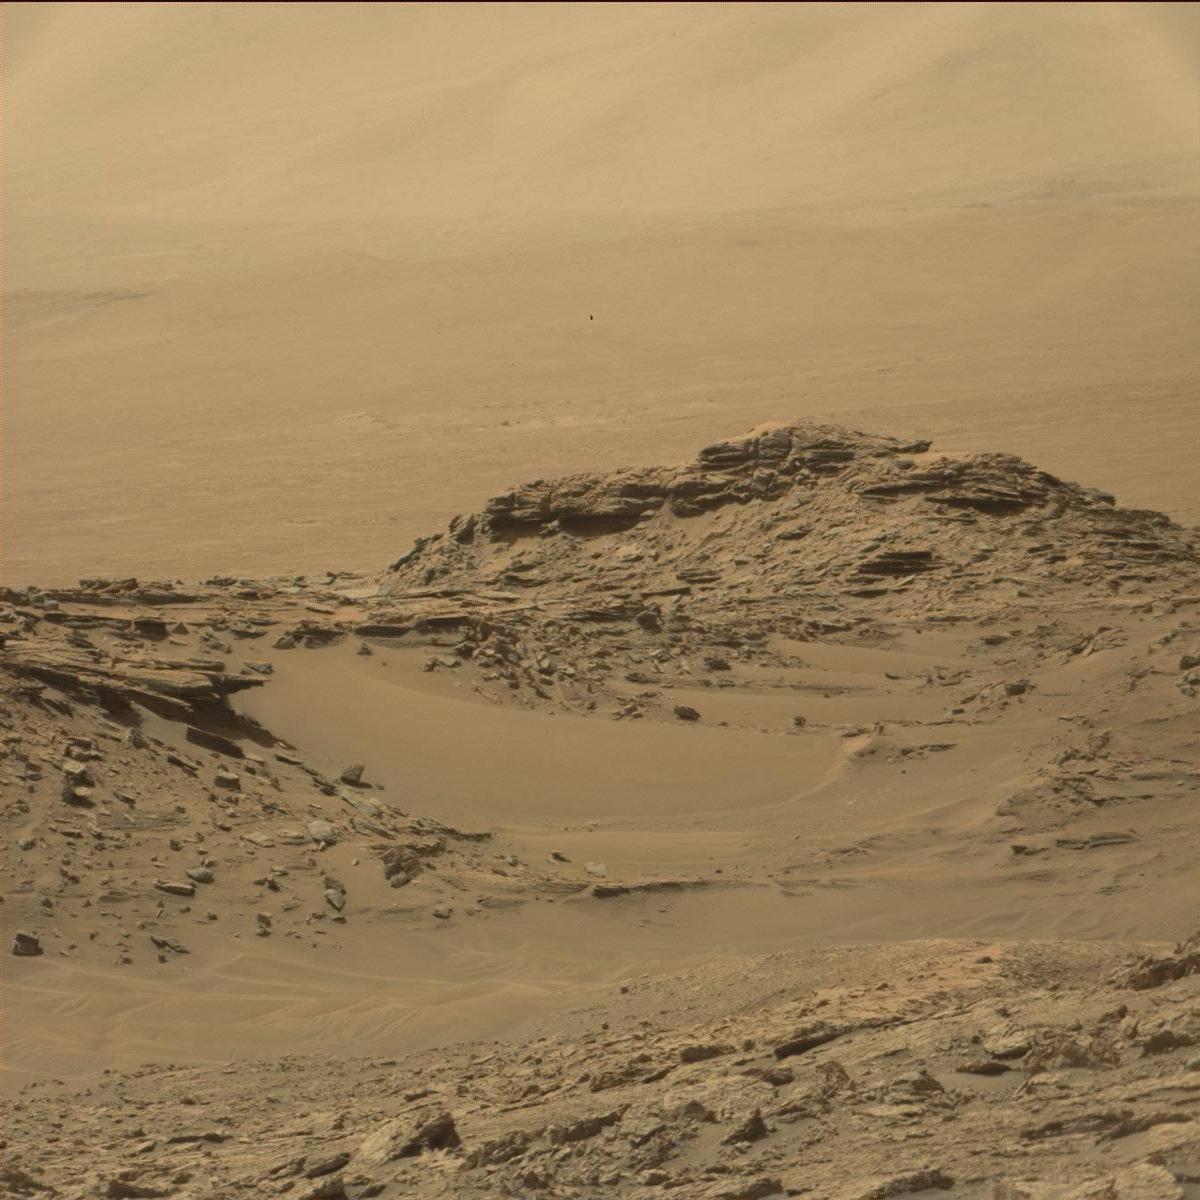
Terrain classes present: Bedrock, Ridge, Rock, Sand / Soil